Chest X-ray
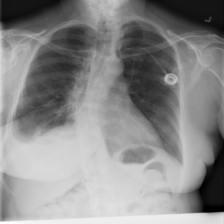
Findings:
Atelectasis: negative
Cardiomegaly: negative
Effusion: positive
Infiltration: negative
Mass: negative
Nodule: negative
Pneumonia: negative
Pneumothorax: positive
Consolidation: negative
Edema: negative
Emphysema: negative
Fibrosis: negative
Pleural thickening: negative
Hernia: negative